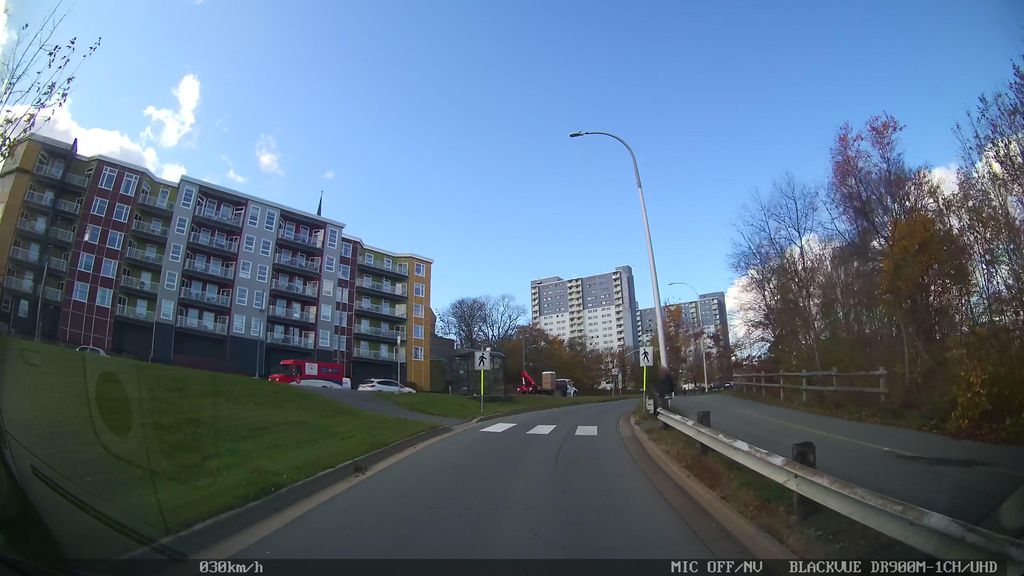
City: halifax